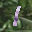
Label: 1